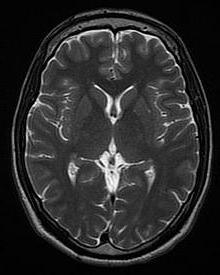
Label: notumor